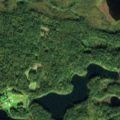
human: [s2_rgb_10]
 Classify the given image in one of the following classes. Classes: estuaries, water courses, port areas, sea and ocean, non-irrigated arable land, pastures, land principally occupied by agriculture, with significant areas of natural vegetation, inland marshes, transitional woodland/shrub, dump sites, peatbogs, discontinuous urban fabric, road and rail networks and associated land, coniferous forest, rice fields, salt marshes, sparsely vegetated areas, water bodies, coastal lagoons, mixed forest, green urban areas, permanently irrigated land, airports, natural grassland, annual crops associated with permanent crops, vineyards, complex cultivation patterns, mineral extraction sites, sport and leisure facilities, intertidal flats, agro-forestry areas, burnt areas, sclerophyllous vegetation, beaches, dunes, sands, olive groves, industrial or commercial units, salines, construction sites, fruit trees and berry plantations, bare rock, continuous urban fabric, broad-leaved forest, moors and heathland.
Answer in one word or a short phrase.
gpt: land principally occupied by agriculture, with significant areas of natural vegetation, coniferous forest, mixed forest, water bodies